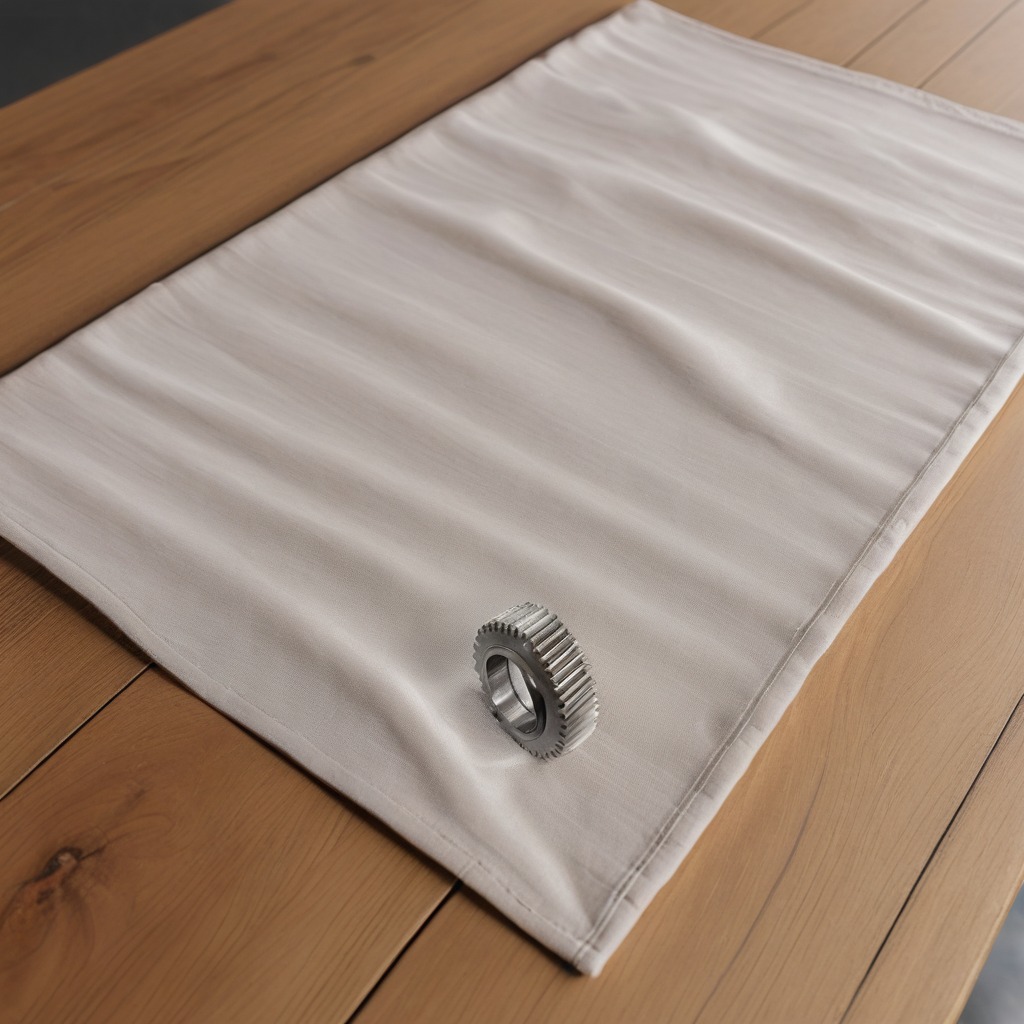
A steel gear with teeth is lying on the wooden table in the outdoor workshop during daytime bright natural light soft shadows worn but beneath the cloth.